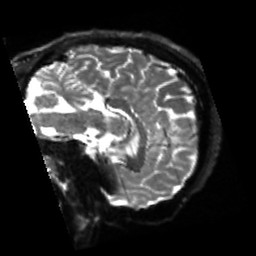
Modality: sbref
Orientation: sagittal
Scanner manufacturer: siemens
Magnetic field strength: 3 T
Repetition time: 4 s
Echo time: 0.0594 s